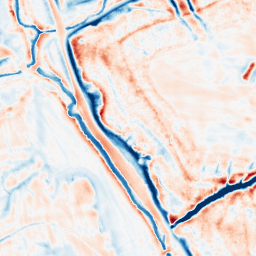
Category: edge_preserving
Decomposition family: bilateral
Decomposition parameters: d: 21
sigma_color: 150
sigma_space: 50
Upsampling method: linear_exact
Upsampling parameters: scale: 4
Upsampling scale: 4